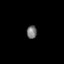
Tissue: lung
Cell type: T cells
Senescence score: 0.2368
Nuclear area (px): 126
Mean DAPI intensity: 120.016